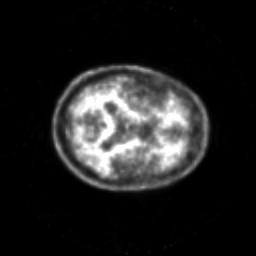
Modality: PET
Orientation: axial
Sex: male
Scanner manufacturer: siemens